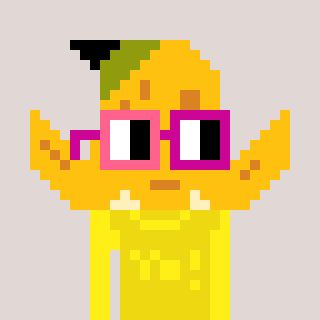
a pixel art character with square pink and red glasses, a banana-shaped head and a yellow-colored body on a warm background